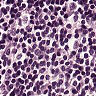
Metastatic tissue present: no